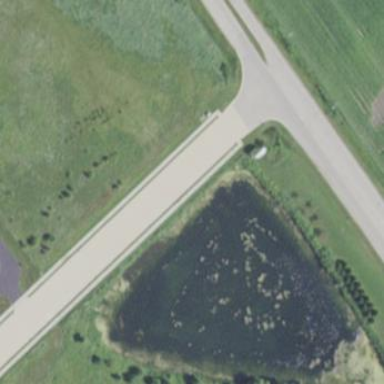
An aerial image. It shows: Pond with natural water.